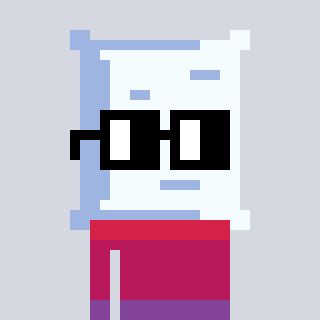
a pixel art character with square black glasses, a pillow-shaped head and a grayscale-colored body on a cool background